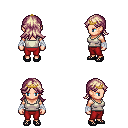
a pixel art fantasy rpg character, female body template, human, light skin, white pirate shirt, red pants, white blonde loose hair, gold tiara, white cloth bandages, ghillies, four views (front, back, left, right), 2x2 character sprite sheet, small pixel art, hard edges, no anti-aliasing